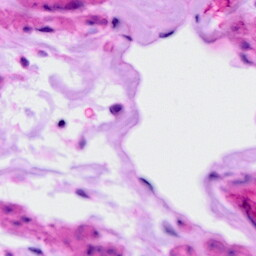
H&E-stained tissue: Ovarian